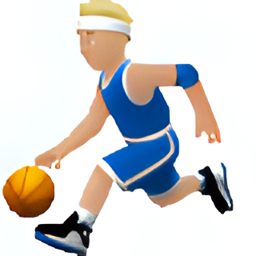
Name: man with ball type 3
Emoji: ⛹🏼‍♂️
Group: People & Body
Sub-group: person-sport